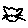
Label: cat